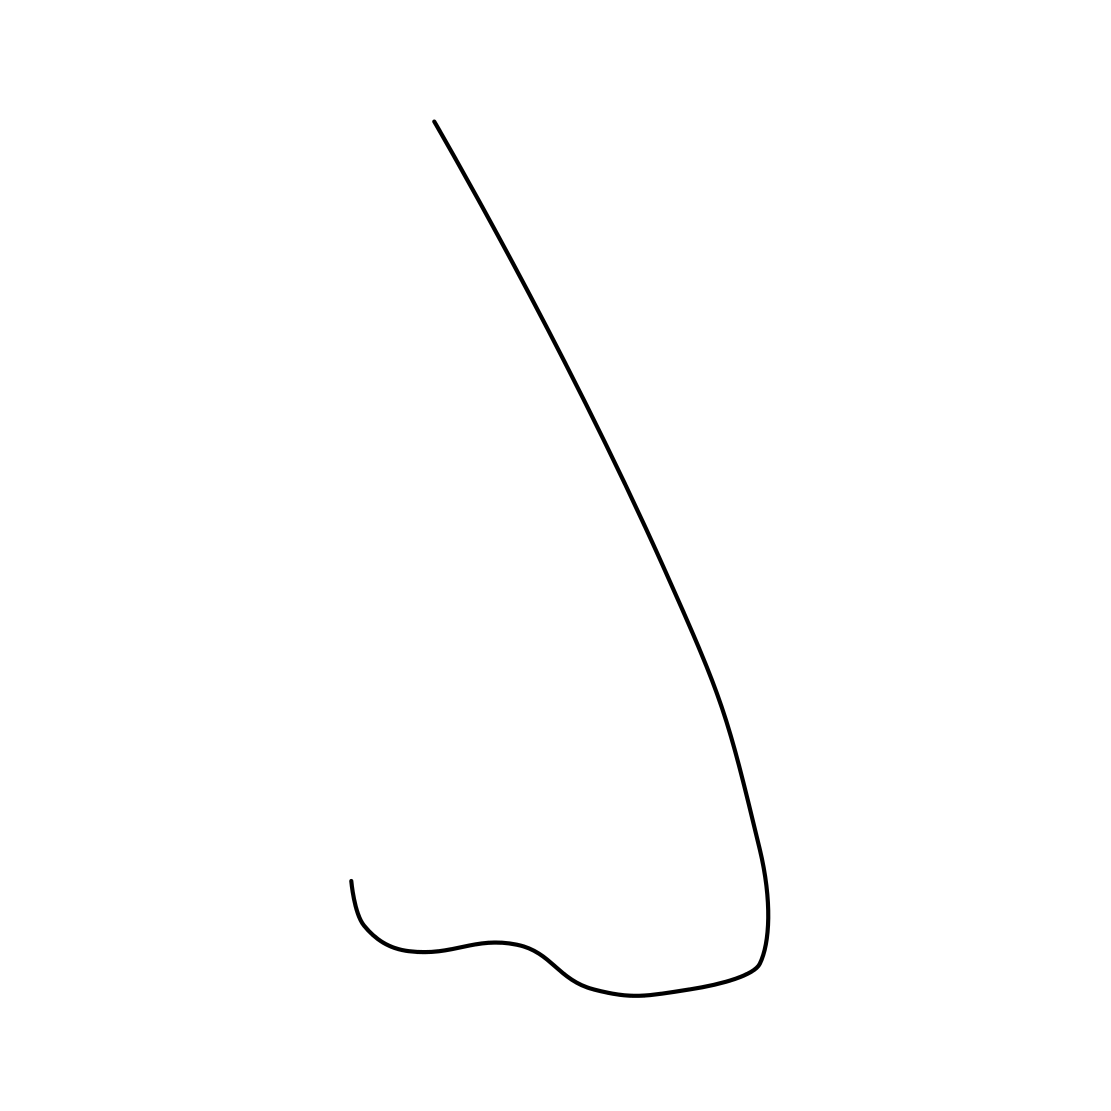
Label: nose